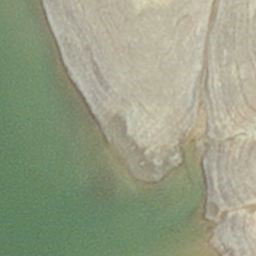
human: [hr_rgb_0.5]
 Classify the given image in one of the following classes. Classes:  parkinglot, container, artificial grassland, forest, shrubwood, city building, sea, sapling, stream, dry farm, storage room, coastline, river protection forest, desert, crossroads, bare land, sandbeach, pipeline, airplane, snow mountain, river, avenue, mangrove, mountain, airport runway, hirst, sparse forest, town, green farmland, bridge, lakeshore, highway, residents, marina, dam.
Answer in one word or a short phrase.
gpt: hirst